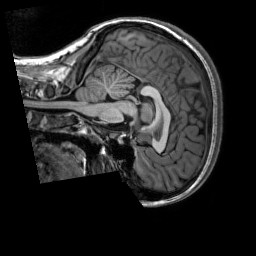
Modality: T1w
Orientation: sagittal
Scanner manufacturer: siemens
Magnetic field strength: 3 T
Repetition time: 2.3 s
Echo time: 0.00302 s